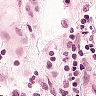
Metastatic tissue present: yes